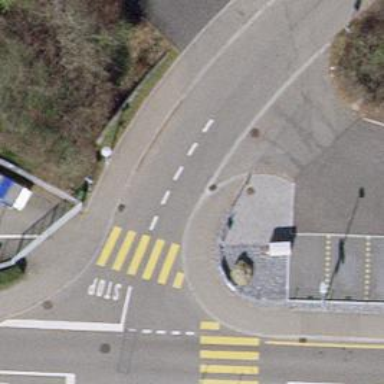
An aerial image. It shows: Zebra crossing on the road.